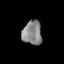
Tissue: prostate
Cell type: Epithelial cells
Senescence score: 0.3619
Nuclear area (px): 458
Mean DAPI intensity: 134.328